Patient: sex M, age 35
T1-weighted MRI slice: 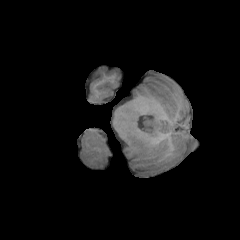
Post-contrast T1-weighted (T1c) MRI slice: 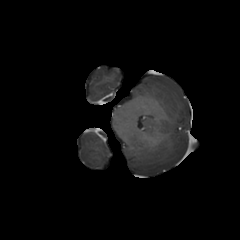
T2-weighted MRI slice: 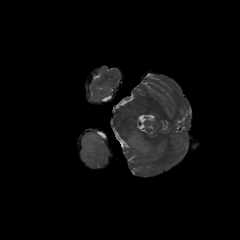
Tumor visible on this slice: yes
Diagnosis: Astrocytoma, IDH-wildtype
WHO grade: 2